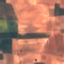
Land use / land cover class: PermanentCrop